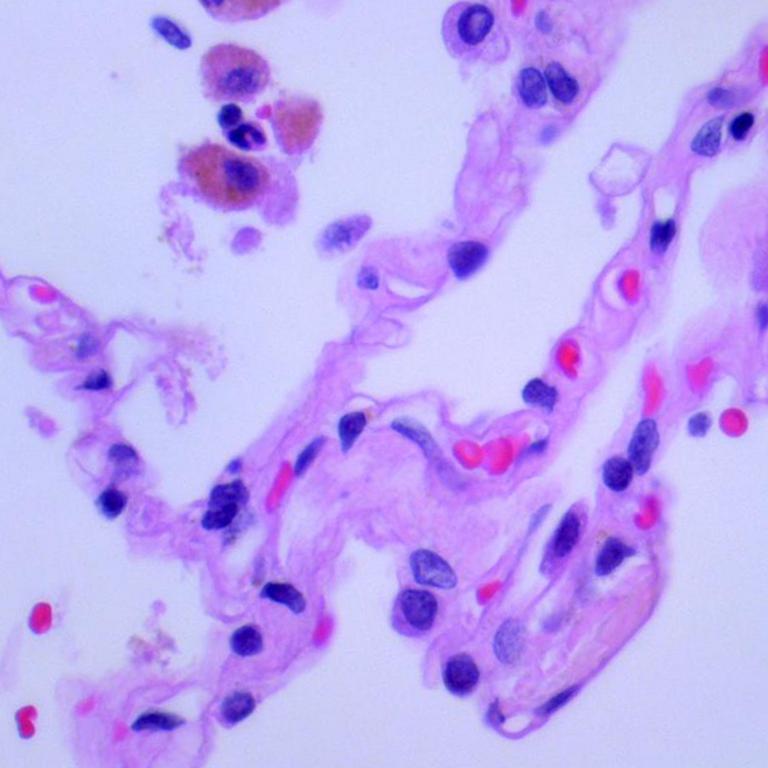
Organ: lung
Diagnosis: benign